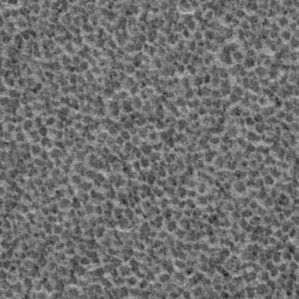
Label: frost